Question: Inputs:
'''
Percent.Turnout US.State
70 CA
80 NM
76 RI
'''
I have data for each of the 50 states in the US. Also, the state abbreviation for US.State is consistent with the abbreviations in the function state.abb
I would like to create a US map where the Percent.Turnout is printed on each state. Furthermore, using the ColorBrewer package, I would like to color each state based on its Percent.Turnout relative to other states.
I am not very familiar with ggplot syntax, so suggestions in base R would be appreciated (if feasible)

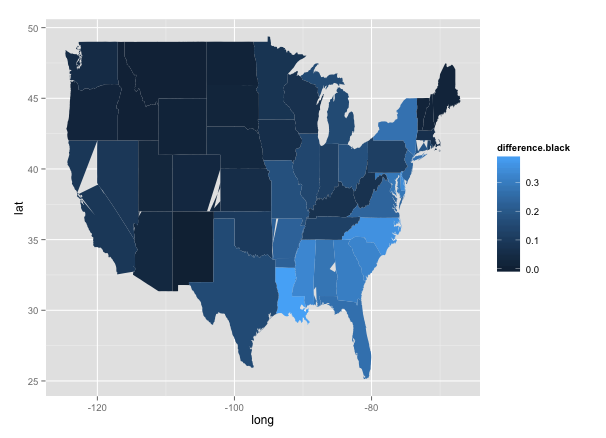
Answer: If you'd like to use 'ggplot2', then the major thing that you need to do is map the state abbreviation column to the full state name in lower case (For this, you can use 'state.name', but make sure to apply 'tolower()' on it to get it in the right format).
From there, it's simply a matter of joining your dataset to the state's geospatial information and plotting the data. The following segment of code takes you through that step by step:
'''
# First, we need the ggplot2 library:
> library(ggplot2)
# We load the geospatial data for the states
# (there are more options to the map_data function,
# if you are intrested in taking a look).
> states <- map_data("state")
# Here I'm creating a sample dataset like yours.
# The dataset will have 2 columns: The region (or state)
# and a number that will represent the value that you
# want to plot (here the value is just the numerical order of the states).
> sim_data <- data.frame(region=unique(states$region), Percent.Turnout=match(unique(states$region), unique(states$region)))
# Then we merge our dataset with the geospatial data:
> sim_data_geo <- merge(states, sim_data, by="region")
# The following should give us the plot without the numbers:
> qplot(long, lat, data=sim_data_geo, geom="polygon", fill=Percent.Turnout, group=group)
'''
This is the output of the segment of code above:

Now, you said you'd like to also add the value 'Percent.Turnout' to the map. Here, we need to find the center point of the various states. You can calculate that from the geospatial data that we retrieved above (in the 'states' dataframe), but the results won't look very impressive. Thankfully, R has the values for the centers of the states already calculated for us, and we can leverage that, as follows:
'''
# We'll use the state.center list to tell us where exactly
# the center of the state is.
> snames <- data.frame(region=tolower(state.name), long=state.center$x, lat=state.center$y)
# Then again, we need to join our original dataset
# to get the value that should be printed at the center.
> snames <- merge(snames, sim_data, by="region")
# And finally, to put everything together:
> ggplot(sim_data_geo, aes(long, lat)) + geom_polygon(aes(group=group, fill=Percent.Turnout)) + geom_text(data=snames, aes(long, lat, label=Percent.Turnout))
'''
And this is the output of the the last statement above: